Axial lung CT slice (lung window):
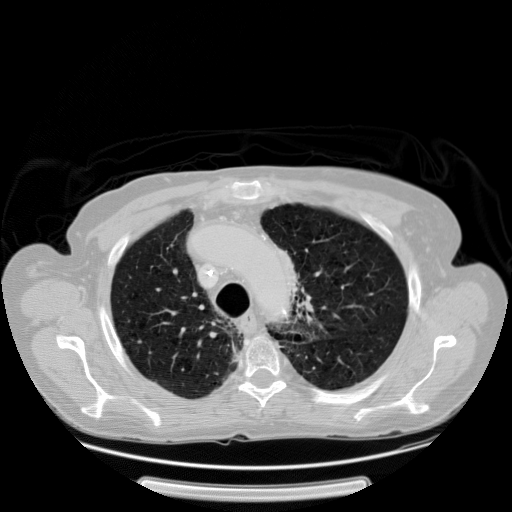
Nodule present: no